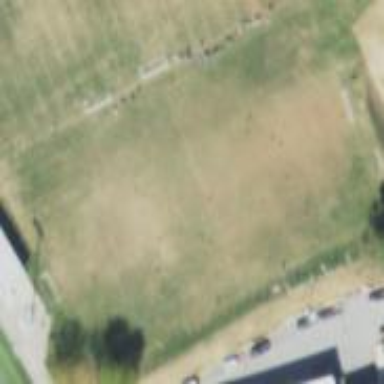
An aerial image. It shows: Soccer pitch for outdoor sports and leisure activities.